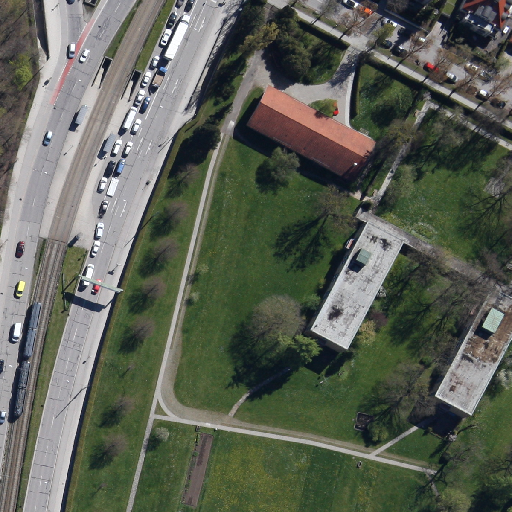
Referring expression: paved road